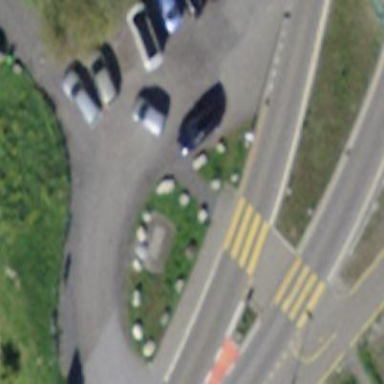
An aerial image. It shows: Parking area with surface.